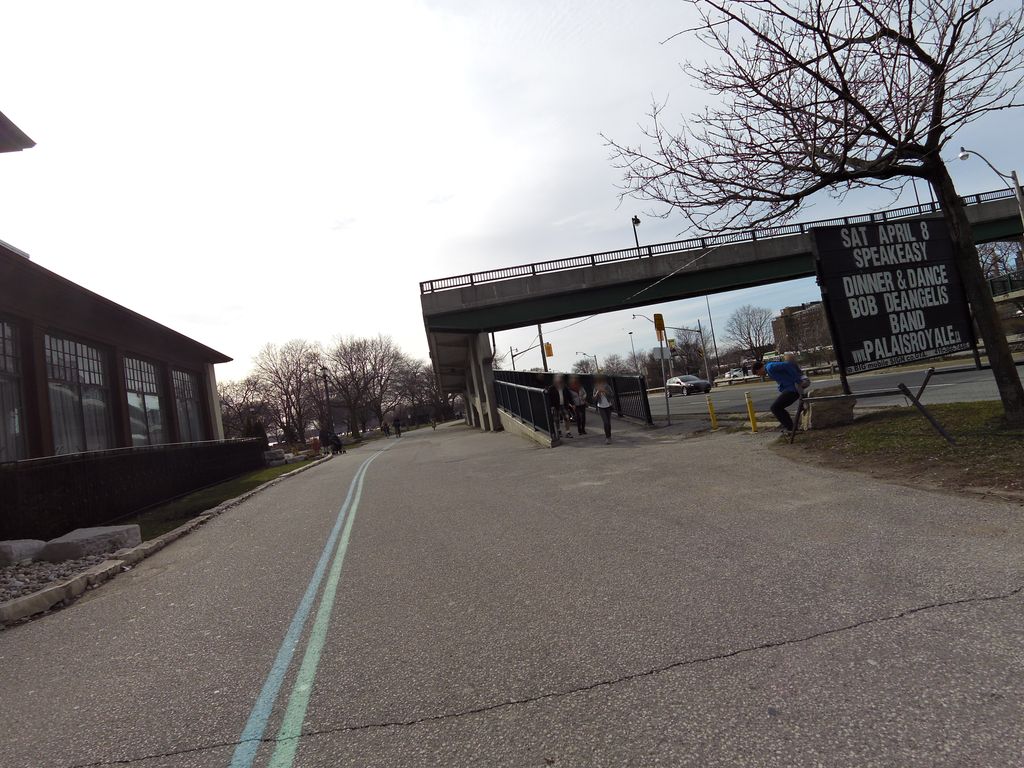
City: toronto